Interaction volume radius: 10 \u00c5
Interaction volume height: 15 \u00c5
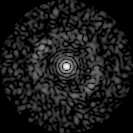
Disorder parameter: 0.8349